Brain MRI, t1w sequence, axial 2D slice.
Patient: age 18, sex F, weight 90 kg, height 1.9 m
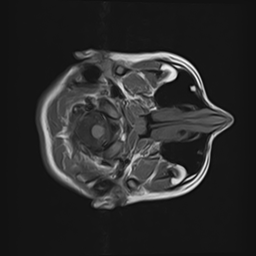